Question: I found many similar questions and answers, but none helps me to solve my issue.
Please find my 'DataGridView' below

What I want to do is to disable the check box if the cell is empty at run time.
I tried many methods, but all the time the cell is disabled (read only) after I checked it.
I tried something like this:
'''
private void sendDGV_CellContentClick(object sender, DataGridViewCellEventArgs e)
{
if (sendDGV.CurrentRow.Cells[1].Value != null)
{
sendDGV.CurrentRow.Cells[2].ReadOnly = false;
sendDGV.Update();
}
else
{
sendDGV.CurrentRow.Cells[2].ReadOnly = true;
sendDGV.Update();
}
}
'''
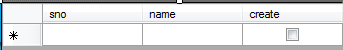
Answer: To handle the changes in column , you can use the 'DataGridView.CellValueChanged' event. The 'e' parameter give you access to:
- 'columnIndex'- 'rowIndex'
---
'''
private void DataGridView1_CellValueChanged(object sender, System.Windows.Forms.DataGridViewCellEventArgs e)
{
//second column
if (e.ColumnIndex == 1) {
object value = DataGridView1.Rows[e.RowIndex].Cells[e.ColumnIndex].Value;
if (value != null && value.ToString() != string.Empty) {
DataGridView1.Rows[e.RowIndex].Cells[2].ReadOnly = false;
} else {
DataGridView1.Rows[e.RowIndex].Cells[2].ReadOnly = true;
}
}
}
'''
As someone else noted, in order to have the 'checkbox' disabled for new added rows (especially if the 'AllowUserToAddRow' property is set to 'true'), you can handle the 'RowAdded' event:
'''
private void dataGridView1_RowsAdded(object sender, DataGridViewRowsAddedEventArgs e)
{
DataGridView1.Rows[e.RowIndex].Cells[2].ReadOnly = true;
}
'''